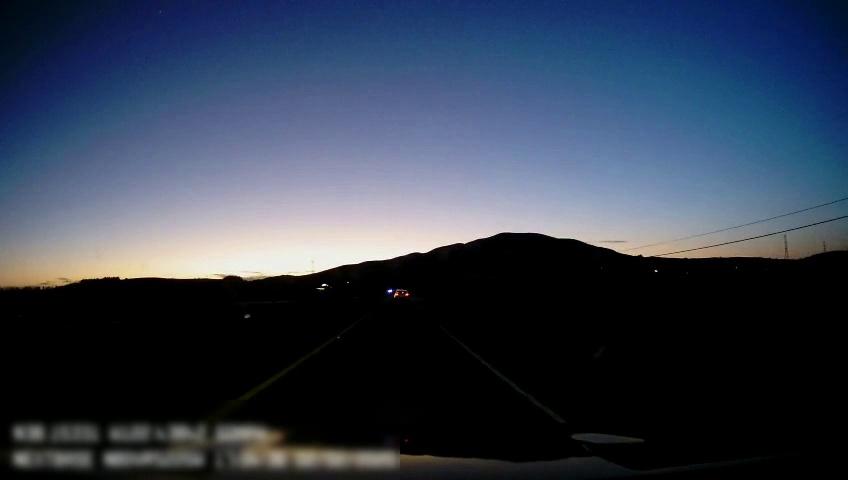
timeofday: Dusk/Dawn/Twilight
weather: Other
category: Drivable Space
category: Vehicles | Car
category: Lanes | Current Lane
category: Lanes | Current Lane